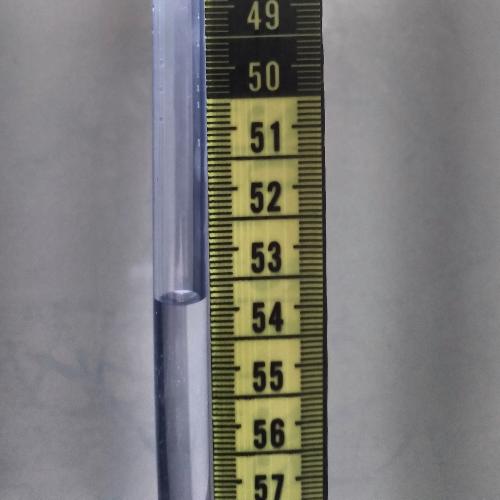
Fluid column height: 53.9 cm